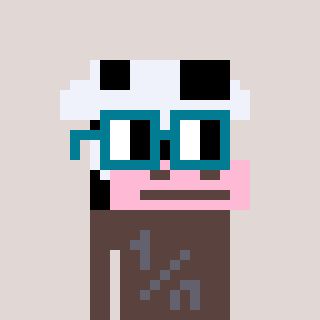
a pixel art character with square dark green glasses, a cow-shaped head and a darkbrown-colored body on a warm background